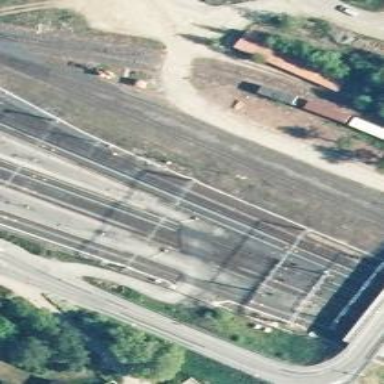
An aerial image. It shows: Railway track with continuous electrified contact line.